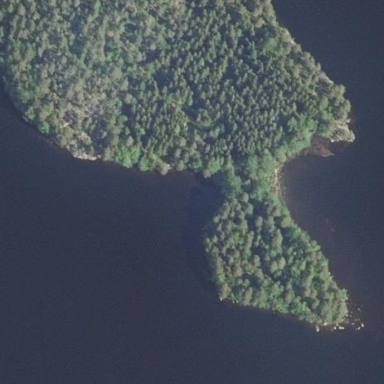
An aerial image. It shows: Island.